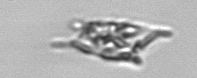
Label: Eucampia